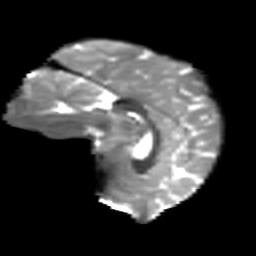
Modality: T2w
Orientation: sagittal
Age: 11
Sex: male
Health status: ill
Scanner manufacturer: ge
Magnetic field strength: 3 T
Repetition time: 7.5 s
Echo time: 0.079 s